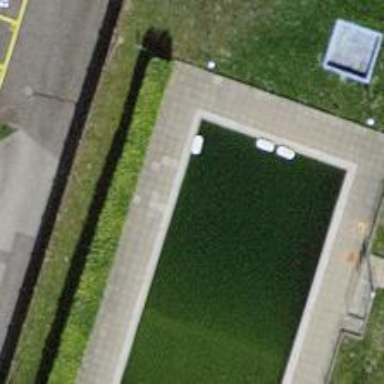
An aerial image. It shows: Swimming pool located in leisure land.